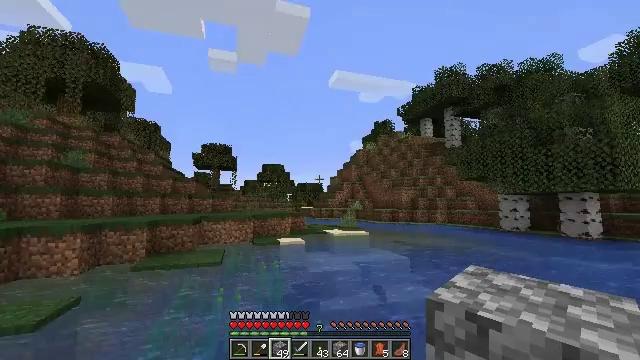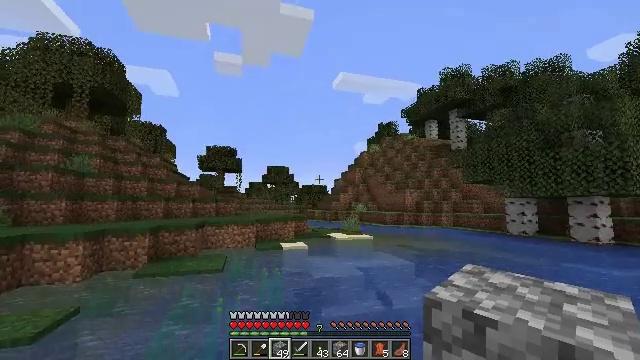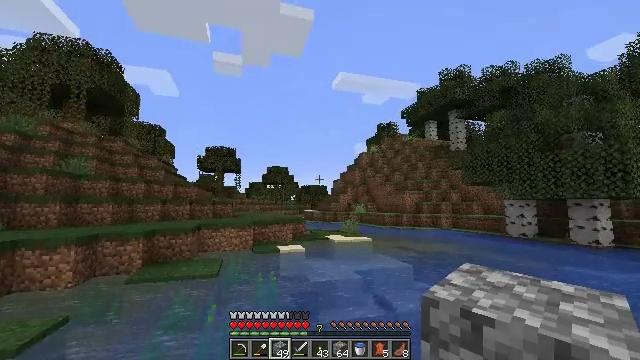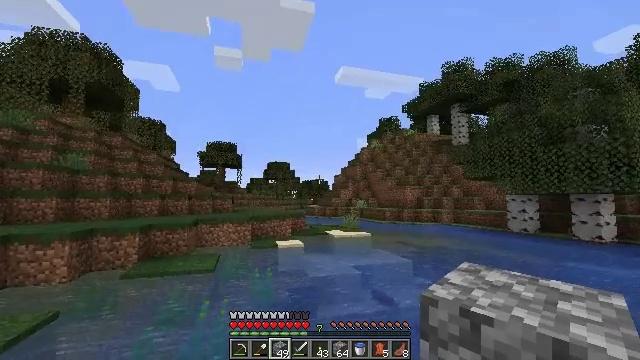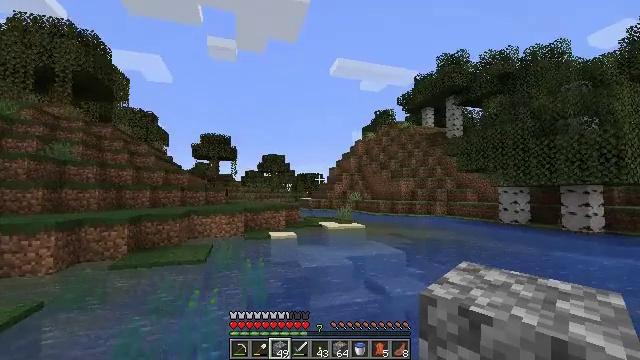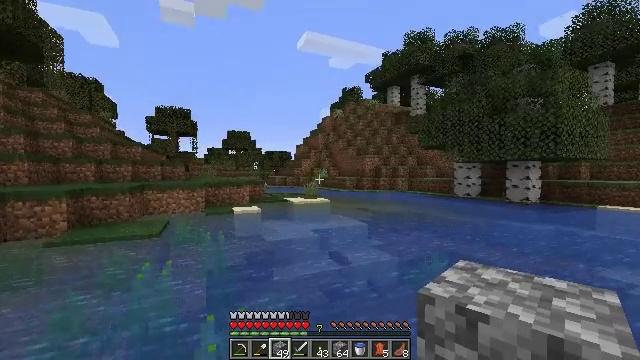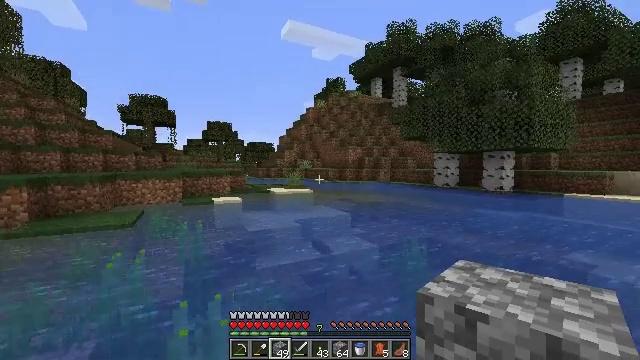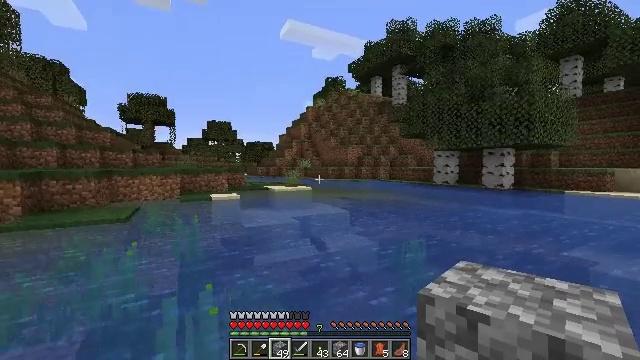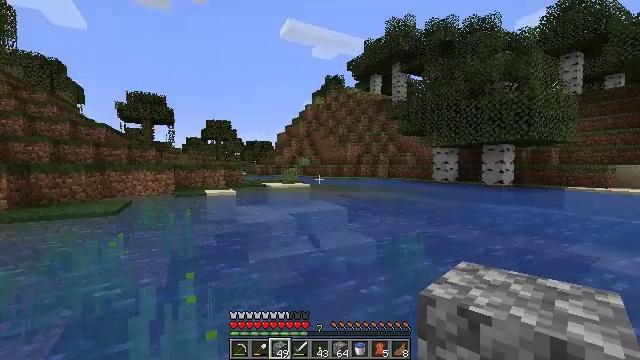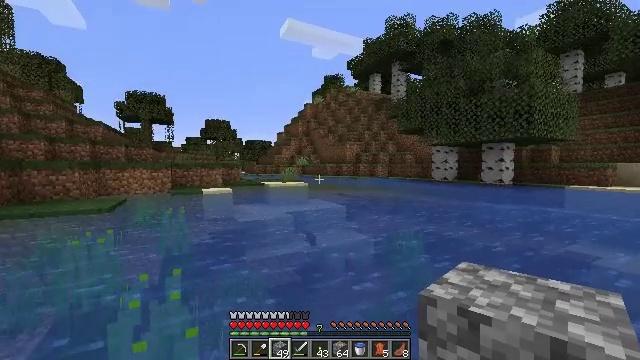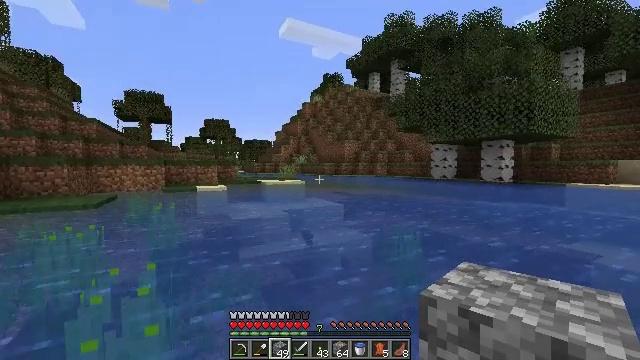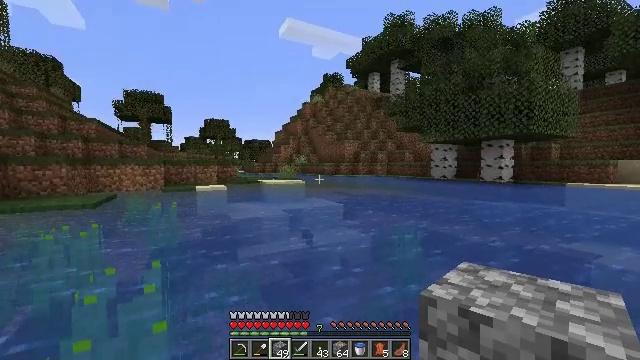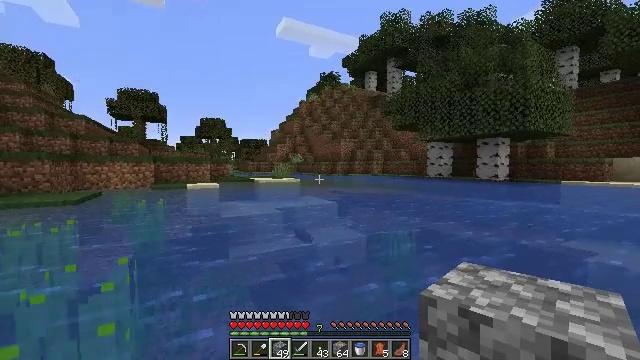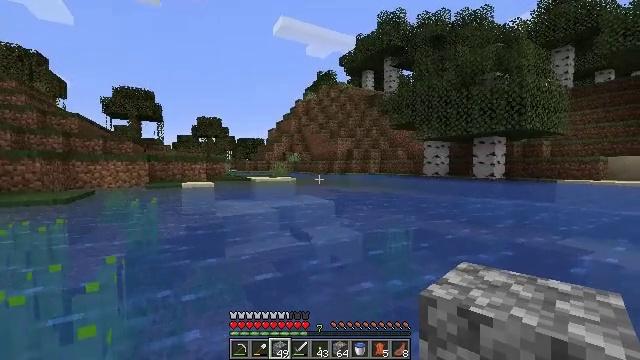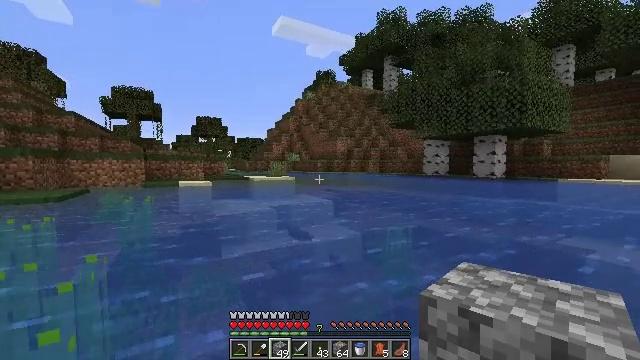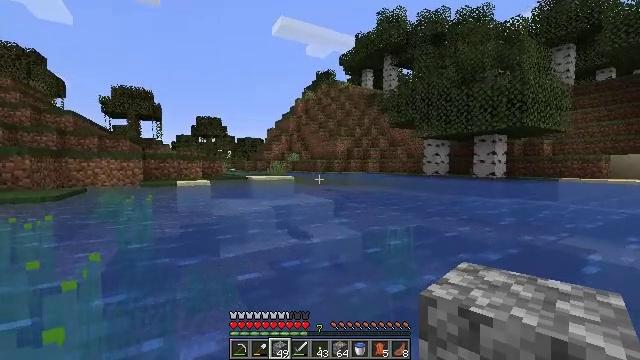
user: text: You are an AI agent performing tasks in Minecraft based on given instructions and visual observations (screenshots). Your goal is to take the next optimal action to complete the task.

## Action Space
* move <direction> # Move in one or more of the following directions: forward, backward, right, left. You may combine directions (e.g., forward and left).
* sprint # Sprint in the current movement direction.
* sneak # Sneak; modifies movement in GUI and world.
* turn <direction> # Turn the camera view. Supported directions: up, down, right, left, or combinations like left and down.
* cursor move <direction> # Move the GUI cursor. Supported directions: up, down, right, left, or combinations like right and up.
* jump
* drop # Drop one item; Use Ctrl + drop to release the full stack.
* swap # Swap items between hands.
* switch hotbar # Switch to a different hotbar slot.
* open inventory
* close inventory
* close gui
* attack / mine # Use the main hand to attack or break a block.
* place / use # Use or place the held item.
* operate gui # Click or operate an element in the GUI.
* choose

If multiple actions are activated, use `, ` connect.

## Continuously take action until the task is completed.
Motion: motion action
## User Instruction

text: Gather sugar cane for crafting.
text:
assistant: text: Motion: move forward and move right, turn left, jump
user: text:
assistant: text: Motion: move forward and move right, jump
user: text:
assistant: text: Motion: move forward and move right, turn down, jump
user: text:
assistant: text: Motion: move forward and move right, turn right and down, jump
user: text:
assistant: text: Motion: move forward and move right, turn right and down, jump
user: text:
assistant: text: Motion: move forward and move right, turn right and down, jump
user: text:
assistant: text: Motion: move forward and move right, jump
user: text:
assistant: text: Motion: move forward and move right, jump
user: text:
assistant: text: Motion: move forward and move right
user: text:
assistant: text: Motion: move forward and move right
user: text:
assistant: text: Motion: move forward and move right
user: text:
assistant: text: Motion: move forward
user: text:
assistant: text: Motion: move forward
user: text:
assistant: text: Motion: move forward, switch to hotbar 3
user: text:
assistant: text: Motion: move forward, switch to hotbar 3
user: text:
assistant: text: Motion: move forward, switch to hotbar 3
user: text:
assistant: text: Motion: move forward, switch to hotbar 3
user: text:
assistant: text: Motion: move forward, switch to hotbar 3
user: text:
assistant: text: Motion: move forward
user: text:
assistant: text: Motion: move forward
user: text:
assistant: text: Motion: move forward, turn right
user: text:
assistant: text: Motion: move forward, turn right
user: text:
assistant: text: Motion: move forward, turn right
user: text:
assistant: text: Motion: move forward, turn right
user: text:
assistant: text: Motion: move forward, turn right
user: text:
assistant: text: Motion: move forward
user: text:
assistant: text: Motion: move forward
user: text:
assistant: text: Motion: move forward
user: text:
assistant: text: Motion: move forward, sprint, turn down
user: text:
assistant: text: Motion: move forward, sprint